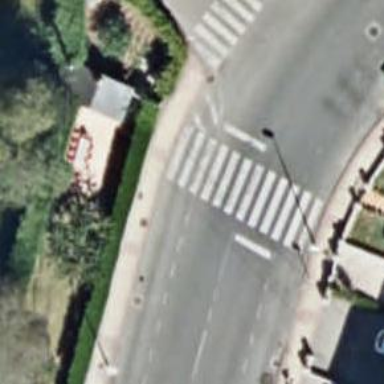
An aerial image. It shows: Sidewalk.